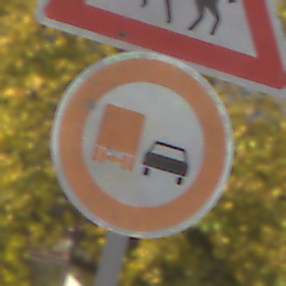
Verkehrszeichen: UeberholverbotKraftfahrzeuge
Zusatzzeichen oben: ReiterRechts
Umgebung: Outdoor, Urban
Tageszeit: SunriseSunset
Wetter: PartlyCloudy
Licht: Natural
Jahreszeit: Autumn
Kontrast: HighContrast